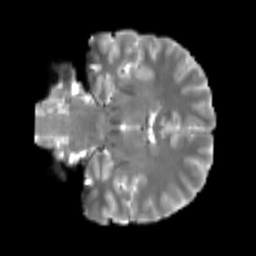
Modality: T2w
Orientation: coronal
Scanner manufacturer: siemens
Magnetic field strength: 3 T
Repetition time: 4 s
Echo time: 0.0594 s